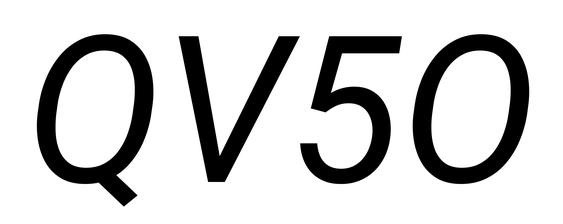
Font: Roboto-Italic_Italic